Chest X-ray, PA view. Patient: 54 years old, sex F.
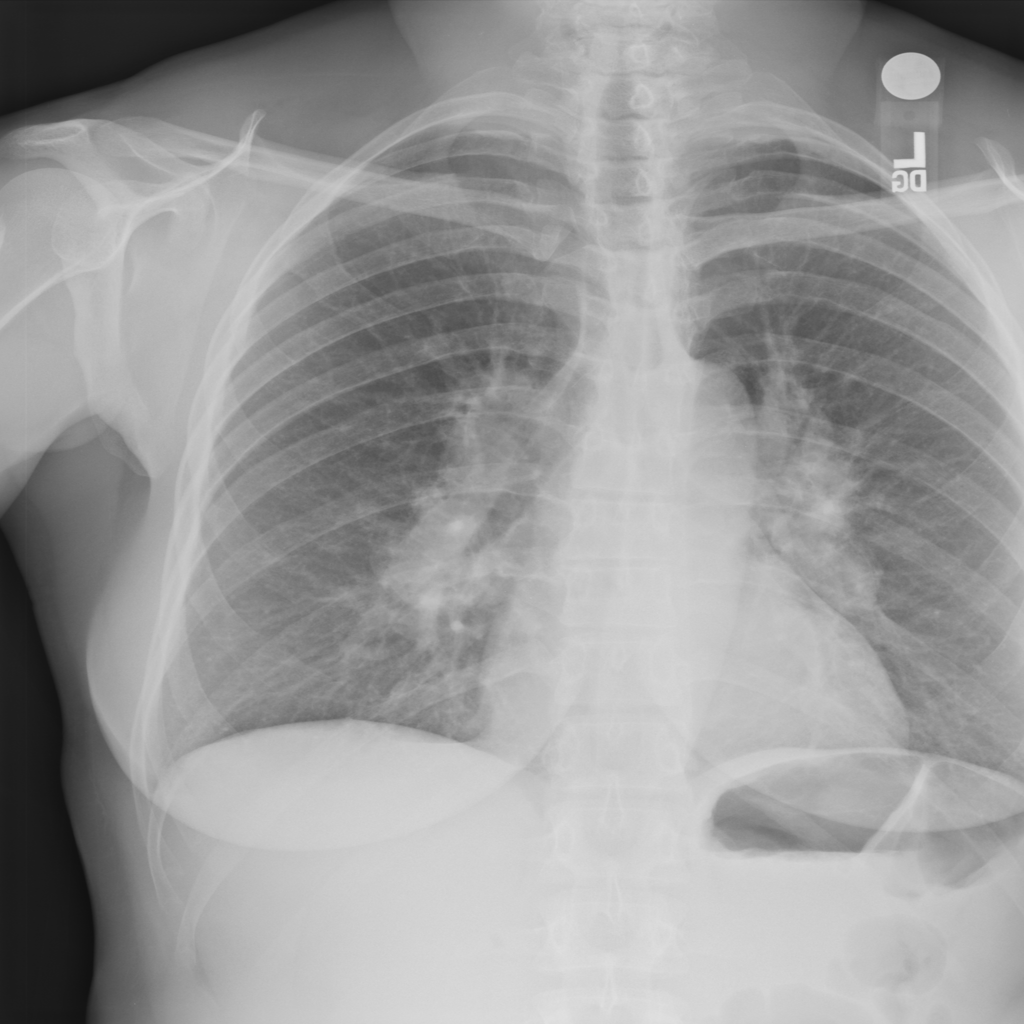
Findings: No Finding